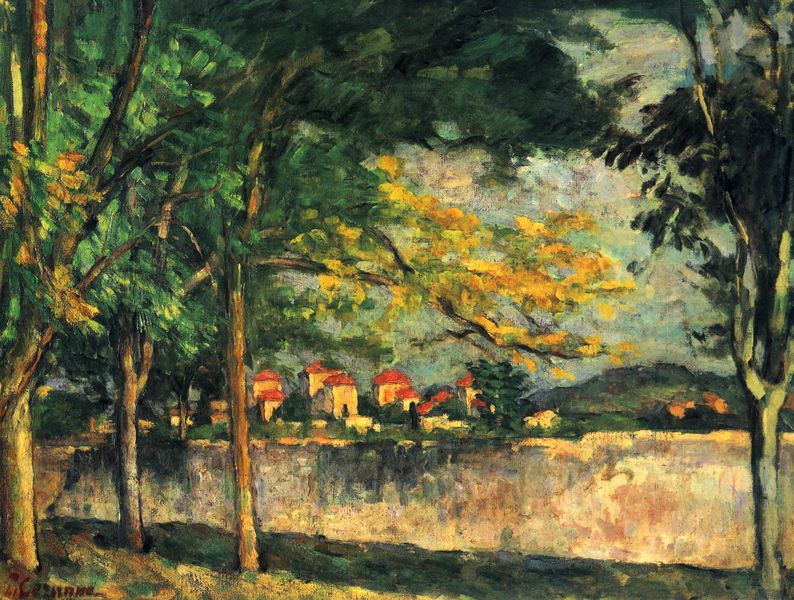
Titel: Die Straße (Die Mauer)
Künstler: Paul Cézanne
Institution: Privatsammlung
Schlagwörter: baum, berg, blau, blätter, gemälde, himmel, laub, schatten, wasser, weiß, baumstämme, bäume, cezanne, fluss, gelb, grün, impressionismus, landschaft, ocker, see, stadt, teich, ufer, äste, abend, bunt, frankreich, hell, hintergrund, licht, orange, pastell, vordergrund, ausblick, dach, gebäude, gras, haus, rot, wiese, flächig, malerei, wand, signatur, ast, bach, baumstamm, feld, ferne, häuser, hügel, natur, spiegelung, stamm, gewässer, pastos, sonne, gold, rosa, wald, garten, sommer, ort, süden, moderne, warm, berge, sonnenlicht, dorf, dächer, mauer, abendsonne, allee, violett, schlucht, herbst, stämme, monet, manet, grun, waldrand, ortschaft, provence, pleinair, zweig, paul, laubbaum, wärme, paul cezanne, laubwald, rinde, blattwerk, schatte, laubbäume, siedlung, spätsommer, leuchtend, flächigkeit, gartenmauer, abendlicht, taches, toskana, mäuerchen, gebl, cesanne, flirrend, laud